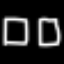
Label: square